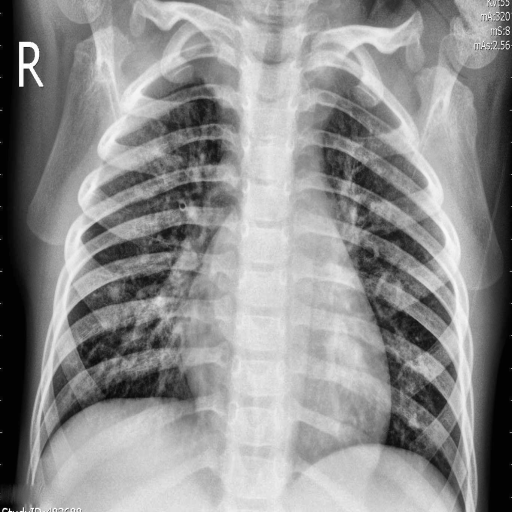
Finding: PNEUMONIA